Question: I'm trying to develop a table that can be used to edit database information (for non-database users). Here's what I have (for html):
'''
<table id="myTable" cellspacing='0'>
<tr><th>Column 1</th><th>Column 2</th><th>Column 3</th></tr>
<tr id='1'><td>1</td><td>1</td><td>2</td>
<td style=" table-layout:fixed">
<div style="width:0px;overflow:visible;position:relative">
<a style="display:block;position:relative;left:20px">-</a>
</div>
</td>
</tr>
<tr id='2' class='even'><td>3</td><td>5</td><td>8</td></tr>
<tr id='3'><td>13</td><td>21</td><td>34</td></tr>
<tr id='4' class='even'><td>55</td><td>89</td><td>144</td></tr>
<tr id='5'><td>233</td><td>377</td><td>610</td></tr>
</table>
<input class="addRow" type="button" value="+">
</table>
'''
Here's the CSS:
'''
table {
background: #E0F5F9;
margin-left: 20px;
margin-right: 20px;
margin-top: 20px;
margin-bottom: 0px;
border-style: solid;
border-width: 2px;
border-color: #1C9CBC;
-moz-border-radius:10px;
-webkit-border-radius:10px;
border-radius:10px;
}
table th {
padding:4px 10px;
background: #A8A8A8;
}
table td {
background:#fff;
padding:2px 10px 4px 10px;
}
div.editableTable {
display: inline;
}
input.addRow {
margin-left: 10px;
border: solid 2px #1C9CBC;
-moz-border-radius:10px;
-webkit-border-radius:10px;
border-radius:10px;
padding-left: 5px;
padding-right: 5px;
background: #A8A8A8;
}
table tr.even td {background:#98E6F9}
table tr td {
background: #E0F5F9;
}
table tr.editing td {
background: #FF0000;
}
table tr.selectedEven td {
background: #98E6F9;
border-left-width: 0px;
border-top-width: 1px;
border-bottom-width: 1px;
border-right-width: 0px;
border-style: solid;
border-color: #03C100;
}
table tr.selectedEven td:first-child {
border-left-width: 1px;
border-top-width: 1px;
border-bottom-width: 1px;
border-right-width: 0px;
border-style: solid;
border-color: #03C100;
-moz-border-radius-topleft:10px;
-moz-border-radius-bottomleft:10px;
-webkit-border-bottom-left-radius:10px;
border-bottom-left-radius:10px;
-webkit-border-top-left-radius:10px;
border-top-left-radius:10px;
}
table tr.selectedEven td:last-child {
border-left-width: 1px;
border-top-width: 1px;
border-bottom-width: 1px;
border-right-width: 0px;
border-style: solid;
border-color: #03C100;
-moz-border-radius-topright:10px;
-moz-border-radius-bottomright:10px;
}
table tr.selectedEven td:last-child {
border-left-width: 0px;
border-top-width: 1px;
border-bottom-width: 1px;
border-right-width: 1px;
border-style: solid;
border-color: #03C100;
}
table tr.selected td {
/* background: #E0F5F9; */
border-left-width: 0px;
border-top-width: 1px;
border-bottom-width: 1px;
border-right-width: 0px;
border-style: solid;
border-color: #03C100;
}
table tr.selected td:first-child {
border-left-width: 1px;
border-top-width: 1px;
border-bottom-width: 1px;
border-right-width: 0px;
border-style: solid;
border-color: #03C100;
-moz-border-radius-topleft:10px;
-moz-border-radius-bottomleft:10px;
-webkit-border-bottom-left-radius:10px;
border-bottom-left-radius:10px;
-webkit-border-top-left-radius:10px;
border-top-left-radius:10px;
}
table tr.selected td:last-child {
border-left-width: 1px;
border-top-width: 1px;
border-bottom-width: 1px;
border-right-width: 0px;
border-style: solid;
border-color: #03C100;
-moz-border-radius-topright:10px;
-moz-border-radius-bottomright:10px;
}
table tr.selected td:last-child {
border-left-width: 0px;
border-top-width: 1px;
border-bottom-width: 1px;
border-right-width: 1px;
border-style: solid;
border-color: #03C100;
}
table tr:last-child td:first-child {
-moz-border-radius-bottomleft:10px;
-webkit-border-bottom-left-radius:10px;
border-bottom-left-radius:10px}
table tr:last-child td:last-child {
-moz-border-radius-bottomright:10px;
-webkit-border-bottom-right-radius:10px;
border-bottom-right-radius:10px
}
'''
And, here's what it looks like:

This is fine, except that the delete button on the right side is a little off from the row. This means that once we add ~13 or 14 rows, the delete button is way off from the row that it's going to be deleting. Thus, it's unclear to the user exactly which row will be removed when they hit remove.
I'd like to find some method that will allow me to align a button (or, in this case, a few buttons) with the row of the table in question, using CSS. Is this possible? I tried initially (without success) to do this without a second table, but that led me to the current situation, where I have a table for alignment purposes only on the right of the table that actually contains the data.
The big problem I'm faced with is that I can't seem to figure out how to align something with a row in a table. I could probably do it with jQuery, but this seems like taking a hammer to a screw. I'll admit I'm not as experienced at CSS as I am at programming, and so I usually tend to look to the programming answer. Can someone help me figure out how to have these buttons aligned correctly?
Thank you!
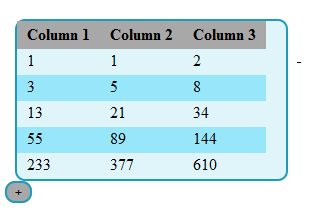
Answer: You could try placing the button inside the last '<td>' in the row and then float it to the right and provide a large enough negative right margin to get it outside the table; you'll also need a positive right margin on the table to make sure there is space for the button.
For example:
'''
<table>
<tbody>
<tr>
<td>kdsjfkdsl fds</td>
<td><span class="killer">X</span>Appropriately architect 24/365 internal or "organic" sources after fully tested portals. Monotonectally leverage existing an expanded array of action items before resource maximizing growth strategies. Proactively drive orthogonal ROI before sustainable relationships.</td>
</tr>
<tr>
<td>2193485798435</td>
<td><span class="killer">X</span>Enthusiastically deploy team building data with e-business internal or "organic" sources. Enthusiastically negotiate diverse models for transparent communities. Intrinsicly disseminate just in time markets before vertical paradigms. Authoritatively brand performance based web-readiness for error-free growth strategies. Energistically empower customer directed markets with quality data. Distinctively productivate backward-compatible potentialities before prospective technology.</td>
</tr>
</tbody>
</table>
'''
And a bit of CSS (with coloring to make it clear where everything is):
'''
table {
margin-right: 2em;
}
td {
padding: 5px;
border: 1px solid green;
}
span.killer {
float: right;
margin-right: -1.5em;
color: red;
font-weight: bold;
}
'''
And the jsfiddle: <URL>
I picked the margins out of the air to illustrate the effect, I'll leave computing the proper values up to you.